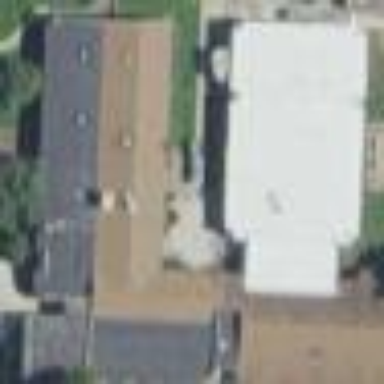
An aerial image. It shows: Nursing home building.